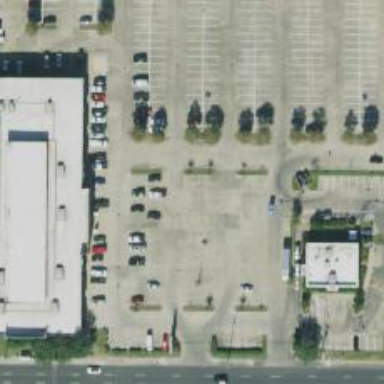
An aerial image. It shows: Parking space is available.